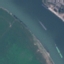
Land use / land cover class: River